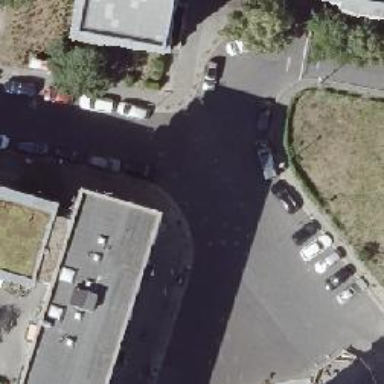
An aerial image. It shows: Residential road with asphalt surface. There are sidewalks on both sides. Parking is available on both sides with parallel orientation on the right and half on the kerb on the left.